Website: walmart
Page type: review-order
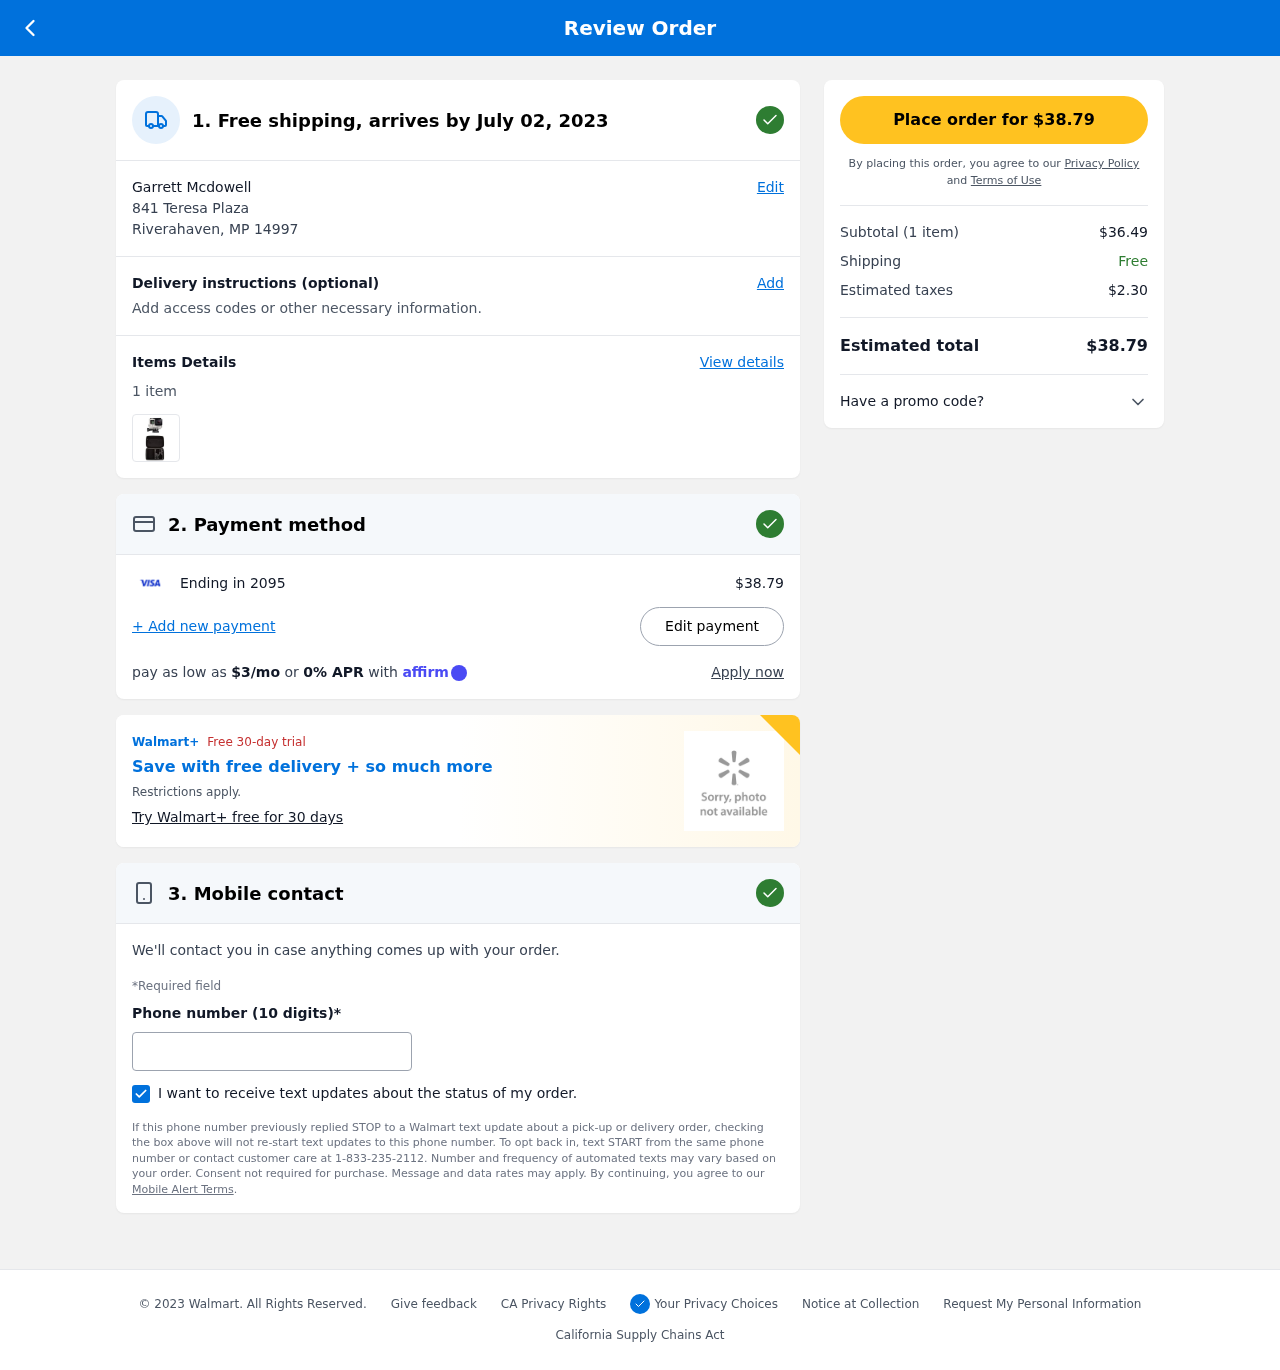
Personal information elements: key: PII_CARD_LAST4
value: Ending in 2095
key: PII_CITY_STATE_ZIP
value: Riverahaven, MP 14997
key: PII_FULLNAME
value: Garrett Mcdowell
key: PII_PHONE
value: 3463078907
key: PII_STREET
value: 841 Teresa Plaza
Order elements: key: ORDER_DELIVERY_DATE
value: July 02, 2023
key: ORDER_NUM_ITEMS
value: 1 item
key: ORDER_NUM_ITEMS
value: Subtotal (1 item)
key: ORDER_TOTAL
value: $38.79
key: ORDER_TOTAL
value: Place order for $38.79
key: ORDER_MONTHLY_PAYMENT
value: $3/mo
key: ORDER_SUBTOTAL
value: $36.49
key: ORDER_TAX
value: $2.30